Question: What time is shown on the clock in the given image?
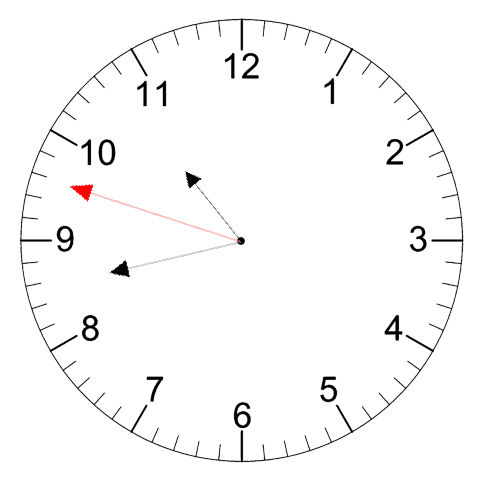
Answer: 10:42:48